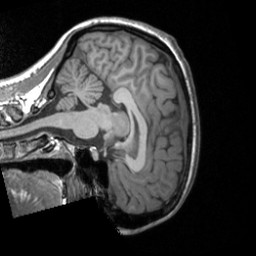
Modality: T1w
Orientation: sagittal
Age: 23
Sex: female
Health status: healthy
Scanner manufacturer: siemens
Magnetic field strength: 3 T
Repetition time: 1.9 s
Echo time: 0.00226 s